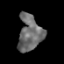
Tissue: prostate
Cell type: Endothelial cells
Senescence score: 0.7178
Nuclear area (px): 818
Mean DAPI intensity: 108.289